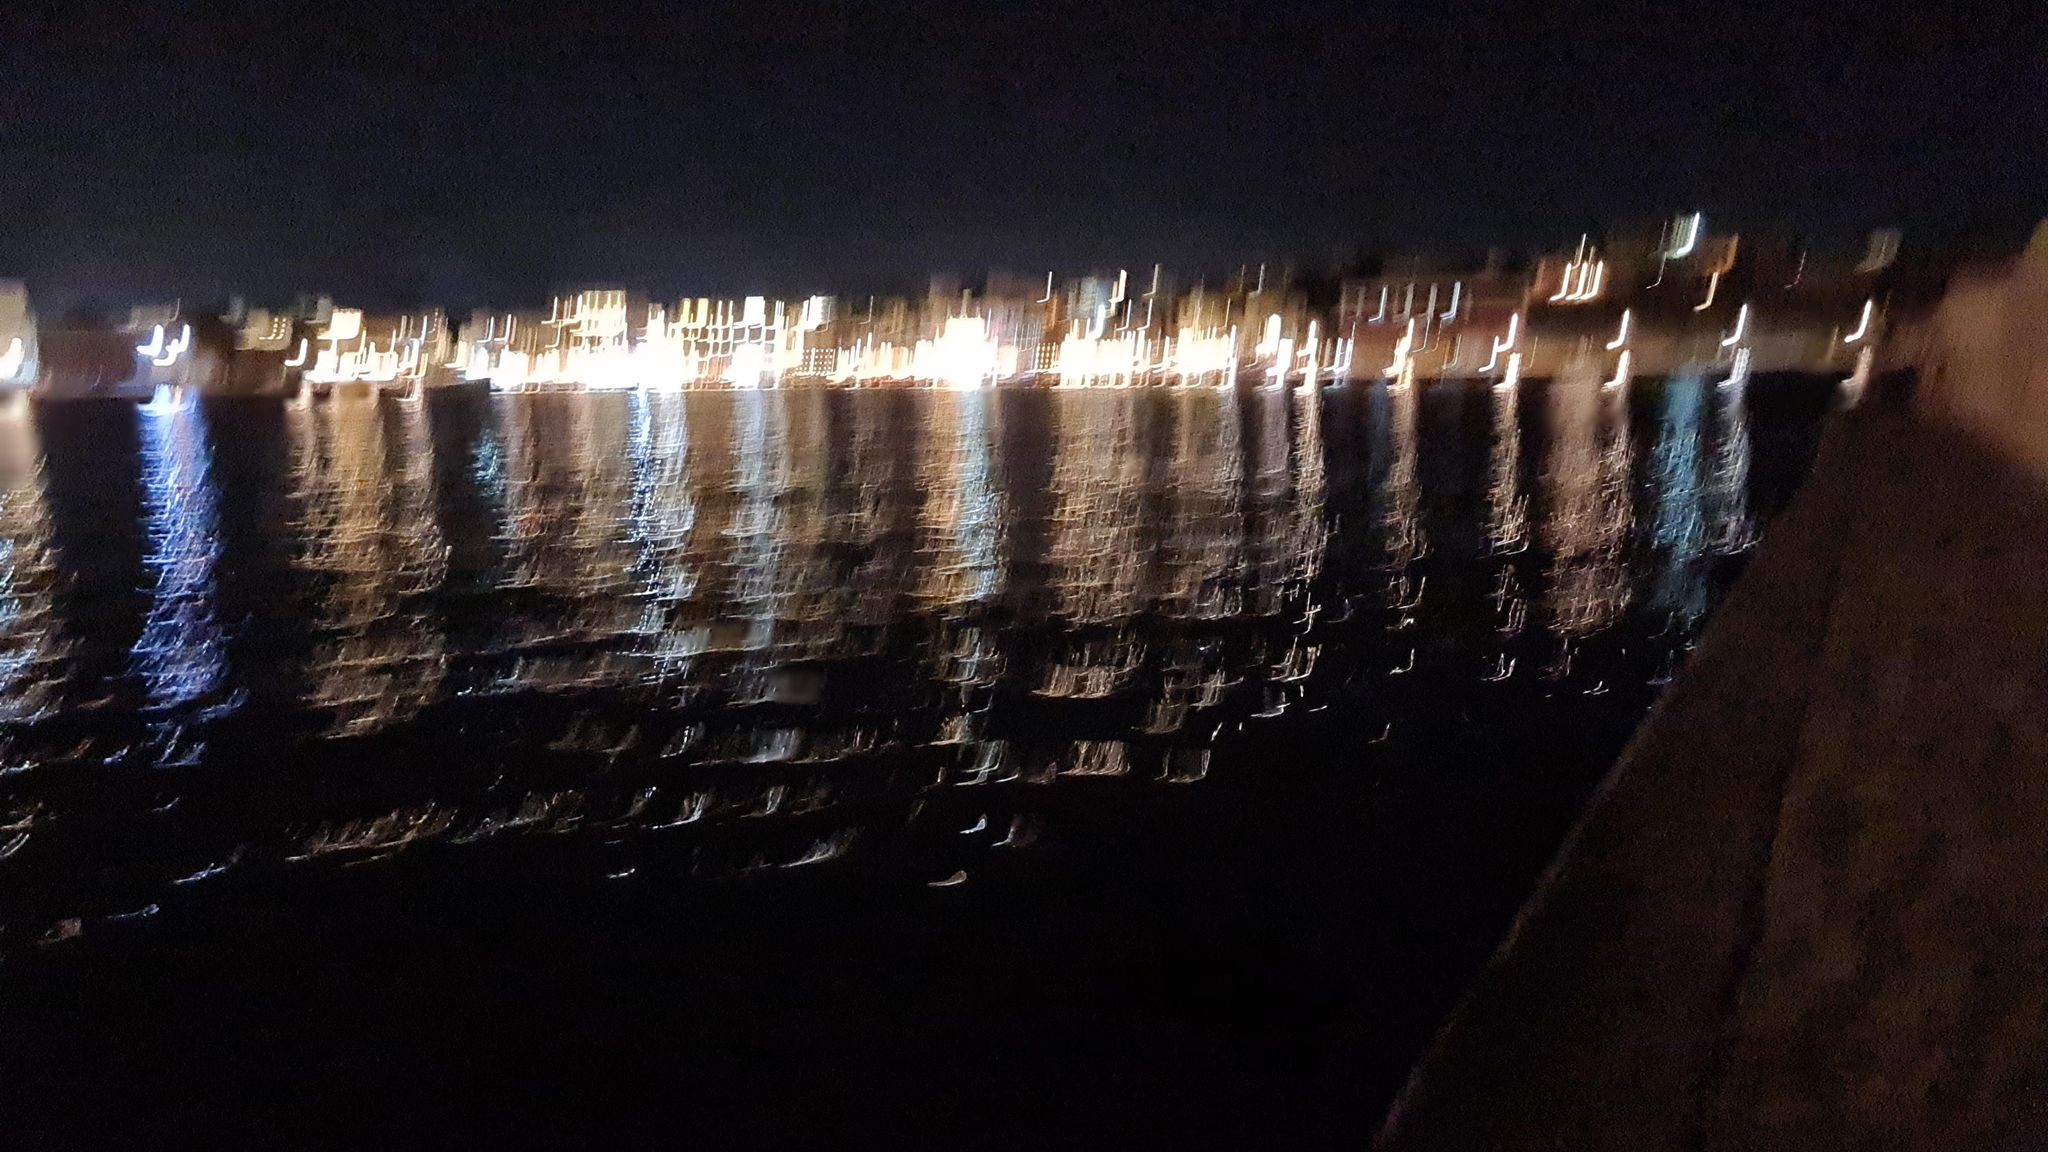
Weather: snowy
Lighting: night
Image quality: slightly poor
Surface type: walking surface
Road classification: footway, steps, path
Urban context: urban centre
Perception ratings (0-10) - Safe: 0.63, Lively: 1.37, Beautiful: 3.26, Boring: 7.98, Depressing: 0.65, Wealthy: 7.13